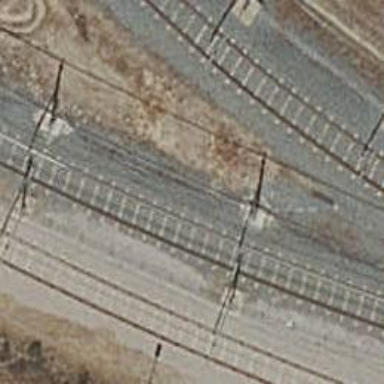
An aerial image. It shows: Yard with electrified contact lines.